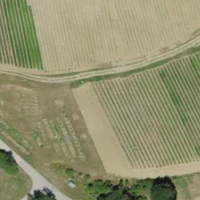
EUNIS habitat code: 52
Species observed at this site:
Chamaenerion dodonaei
Scutellaria alpina